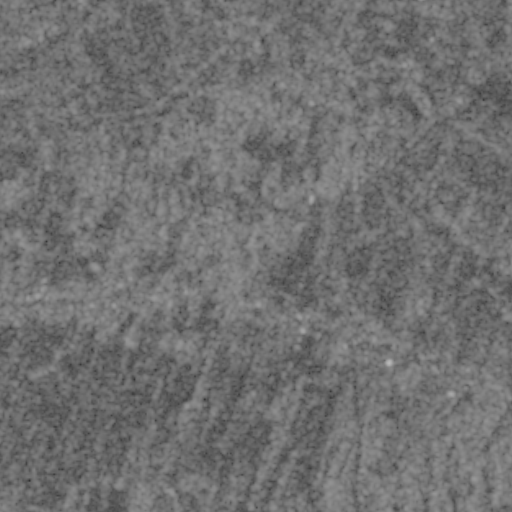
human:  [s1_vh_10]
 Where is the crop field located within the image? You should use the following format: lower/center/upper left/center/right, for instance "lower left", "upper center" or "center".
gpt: The crop field is located in the upper left of the image.
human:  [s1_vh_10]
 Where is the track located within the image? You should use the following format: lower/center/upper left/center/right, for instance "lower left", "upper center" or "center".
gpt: The track is located in the center left of the image.
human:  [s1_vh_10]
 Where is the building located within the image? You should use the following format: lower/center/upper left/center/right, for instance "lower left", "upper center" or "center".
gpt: There is no building in the image.

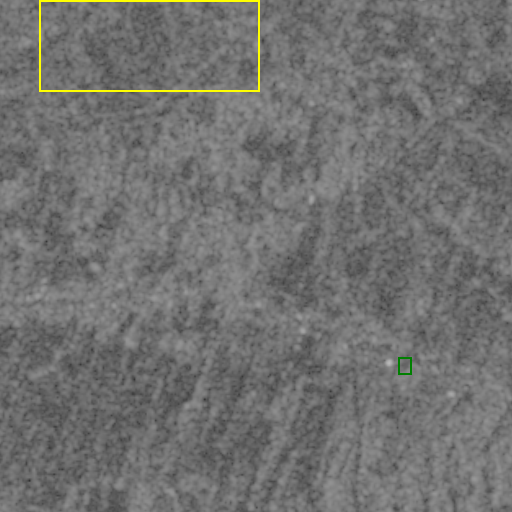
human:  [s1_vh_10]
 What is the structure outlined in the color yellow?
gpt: The structure outlined in yellow is a crop field.
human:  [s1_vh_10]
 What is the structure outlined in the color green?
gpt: The structure outlined in green is a park.
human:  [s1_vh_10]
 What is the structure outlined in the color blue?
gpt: There is no blue outline.